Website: macys
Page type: customer-info-address
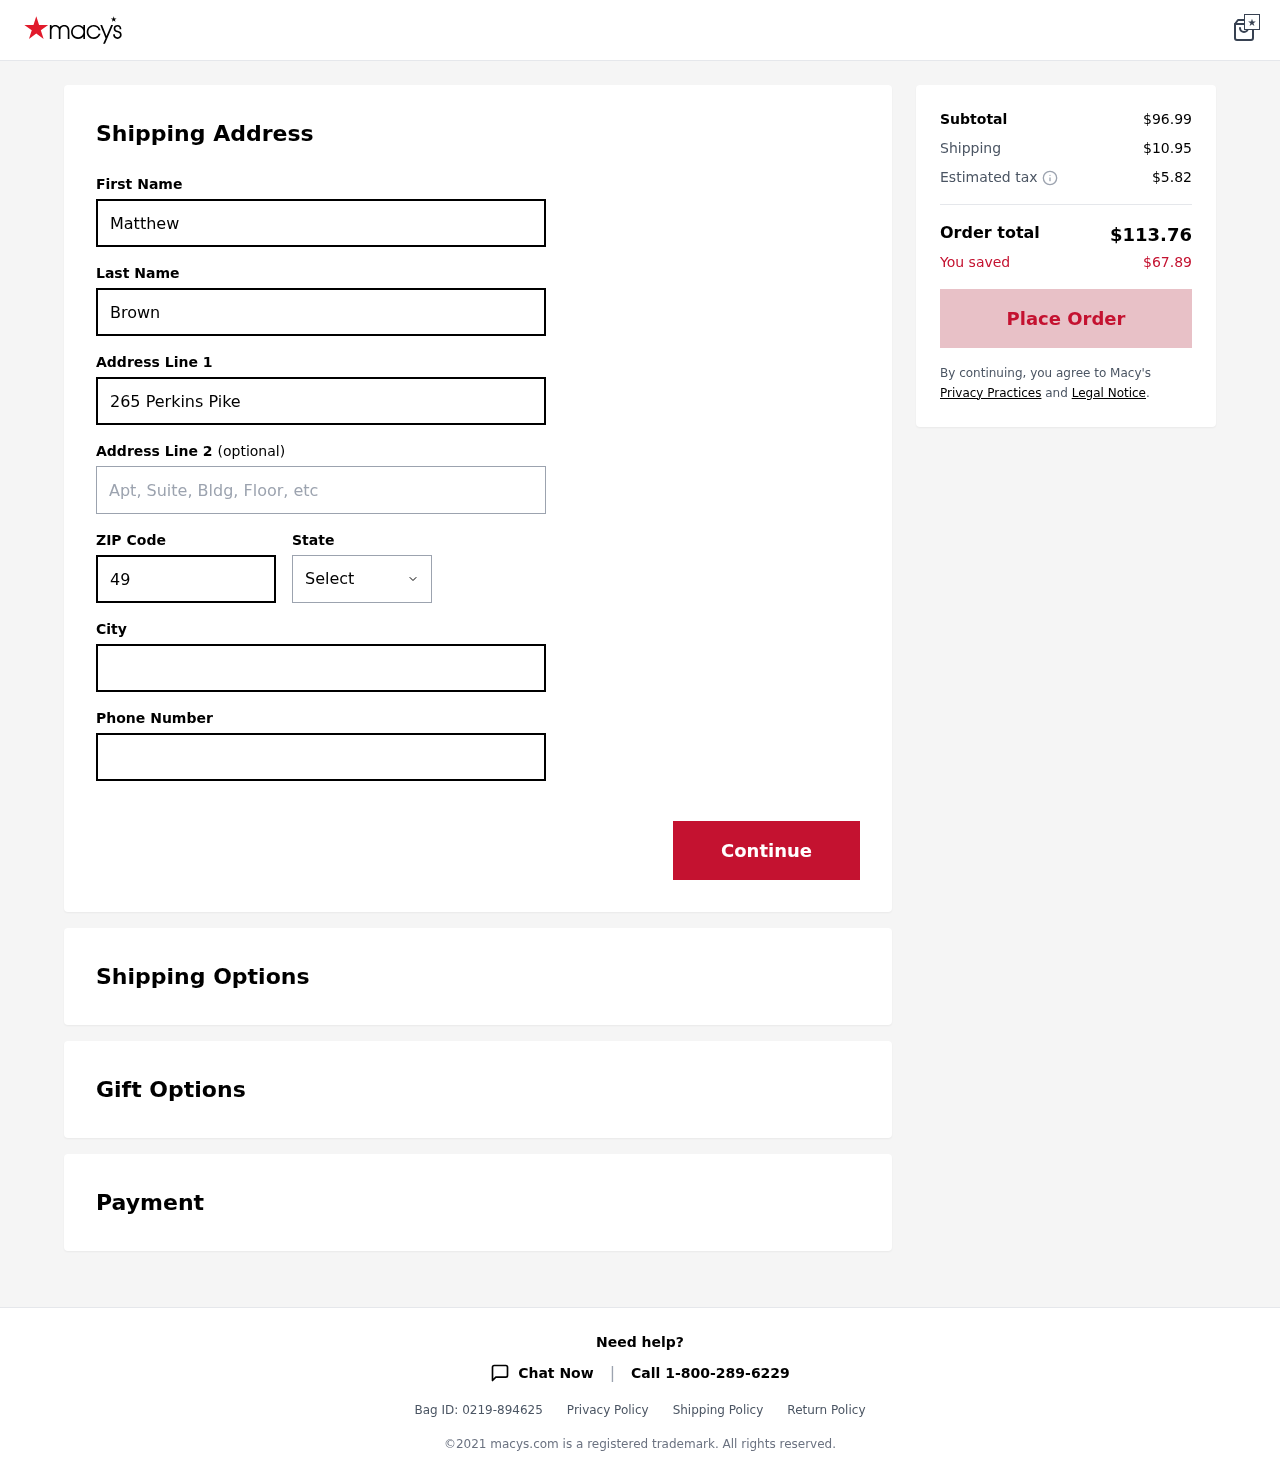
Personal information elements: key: PII_CITY
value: South Albert
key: PII_FIRSTNAME
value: Matthew
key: PII_LASTNAME
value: Brown
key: PII_PHONE
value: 5977725950
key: PII_POSTCODE
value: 49609
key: PII_STATE
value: Pennsylvania
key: PII_STREET
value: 265 Perkins Pike
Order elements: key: ORDER_SUBTOTAL
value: $96.99
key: ORDER_SHIPPING_COST
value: $10.95
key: ORDER_TAX
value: $5.82
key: ORDER_TOTAL
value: $113.76
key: ORDER_SAVINGS
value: $67.89